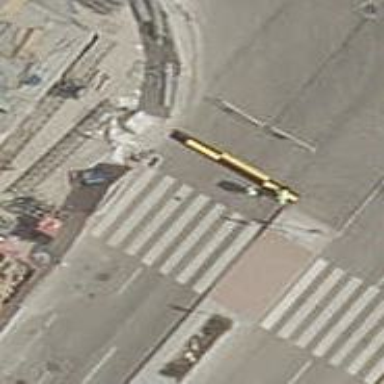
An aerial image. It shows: Uncontrolled zebra crossing on the road.